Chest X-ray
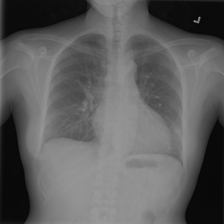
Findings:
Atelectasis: negative
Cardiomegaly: negative
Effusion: negative
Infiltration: positive
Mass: negative
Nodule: positive
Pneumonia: negative
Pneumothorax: negative
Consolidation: negative
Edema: negative
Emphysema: negative
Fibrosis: negative
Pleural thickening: negative
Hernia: negative